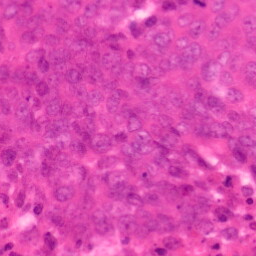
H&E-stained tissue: Colon